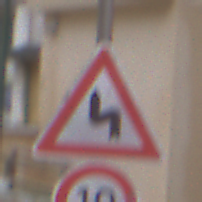
Verkehrszeichen: DoppelkurveZunaechstLinks
Zusatzzeichen unten: Geschwindigkeit10
Umgebung: Outdoor, Urban
Tageszeit: Midday
Wetter: Overcast
Licht: Natural
Jahreszeit: NotSpecified
Kontrast: LowContrast